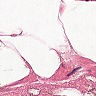
Metastatic tissue present: no